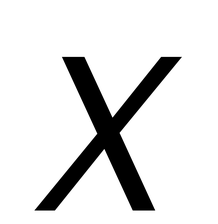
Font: Poppins-LightItalic